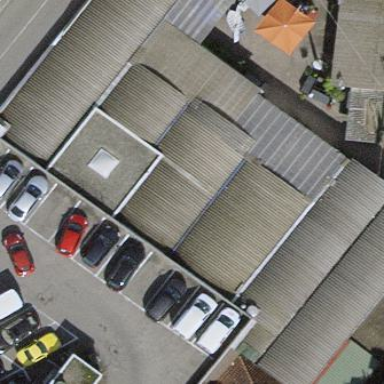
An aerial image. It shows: Hardware shop inside building.